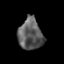
Tissue: prostate
Cell type: Epithelial cells
Senescence score: 0.3506
Nuclear area (px): 743
Mean DAPI intensity: 92.995